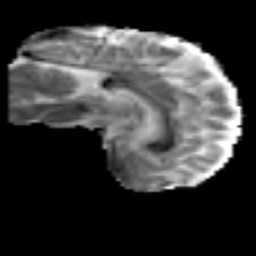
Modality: MD
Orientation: sagittal
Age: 25
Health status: ill
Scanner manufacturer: philips
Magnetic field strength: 3 T
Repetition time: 9 s
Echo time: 0.127 s